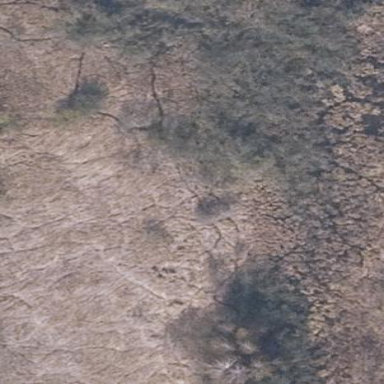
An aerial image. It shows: Patch of scrub vegetation.